Question: I have this kind of dropdown in boostrap 3
'''
<li class="dropdown"> <a href="#" class="dropdown-toggle" data-toggle="dropdown"><i class="fa fa-camera-retro fa-2x"></i> Dashboard</a>
<ul class="dropdown-menu">
<li><a href="#">Action</a></li>
<li><a href="#">Another action</a></li>
<li><a href="#">Something else here</a></li>
<li class="divider"></li>
<li><a href="#">Separated link</a></li>
</ul>
</li>
'''
The problem is here that txt gone right to the icon, i want to text stay under the icon in the middle, and icon also in the middle at top of the text, when i add long text under the icon thta all stay in the middle
Here is working bootply
<URL>
What i need is this

But whne i add long txt all to stay in the middle?
'''
<a href="#" data-toggle="dropdown" class="dropdown-toggle"><i class="fa fa-camera-retro fa-2x"></i><span class="show">Dashboard</span></a>
ul > li > a
{
text-align:center;
}
'''
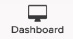
Answer: Try this:
# DEMO
'''
<li class="dropdown">
<a style="width:auto" href="#" class="dropdown-toggle col-md-12 text-center" data-toggle="dropdown">
<i class="fa fa-camera-retro fa-2x col-md-12 "></i> <p class="col-md-12 ">Dashboard</p></a>
<ul class="dropdown-menu">
<li><a href="#">Action</a></li>
<li><a href="#">Another action</a></li>
<li><a href="#">Something else here</a></li>
<li class="divider"></li>
<li><a href="#">Separated link</a></li>
</ul>
</li>
'''